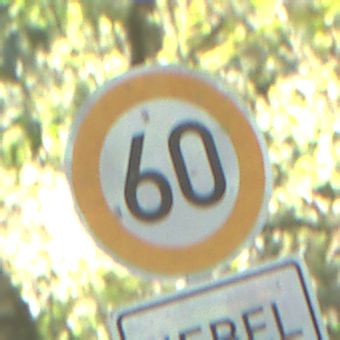
Verkehrszeichen: Geschwindigkeit60
Zusatzzeichen unten: HinweiseAufGefahrenDurchVerbaleAngabe10
Umgebung: Outdoor, Nature
Tageszeit: Midday
Wetter: Clear
Licht: Natural
Jahreszeit: NotSpecified
Kontrast: LowContrast